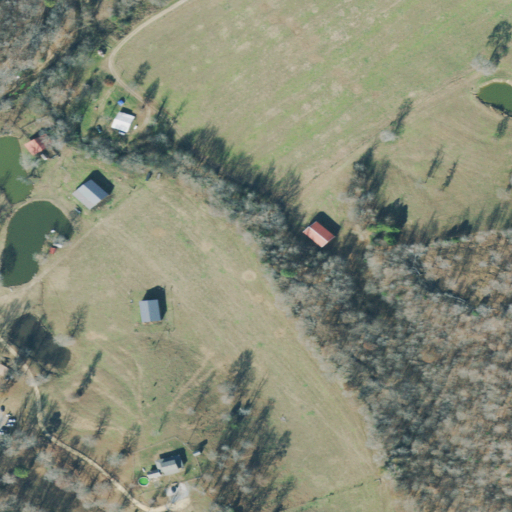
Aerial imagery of valley in Tennessee named Thornton Hollow containing pasture, deciduous forest, shrub, open development, grassland, low intensity development, medium intensity development, and mixed forest